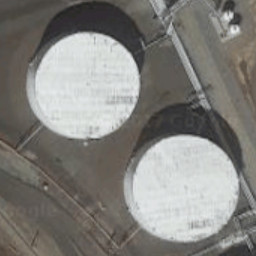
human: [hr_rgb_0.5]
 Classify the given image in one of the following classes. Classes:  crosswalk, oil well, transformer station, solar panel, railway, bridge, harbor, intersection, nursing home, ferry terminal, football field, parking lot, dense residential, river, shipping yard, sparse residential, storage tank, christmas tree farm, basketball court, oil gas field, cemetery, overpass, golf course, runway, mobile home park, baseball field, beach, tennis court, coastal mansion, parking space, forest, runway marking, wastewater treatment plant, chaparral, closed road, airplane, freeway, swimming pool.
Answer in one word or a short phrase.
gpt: storage tank